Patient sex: M
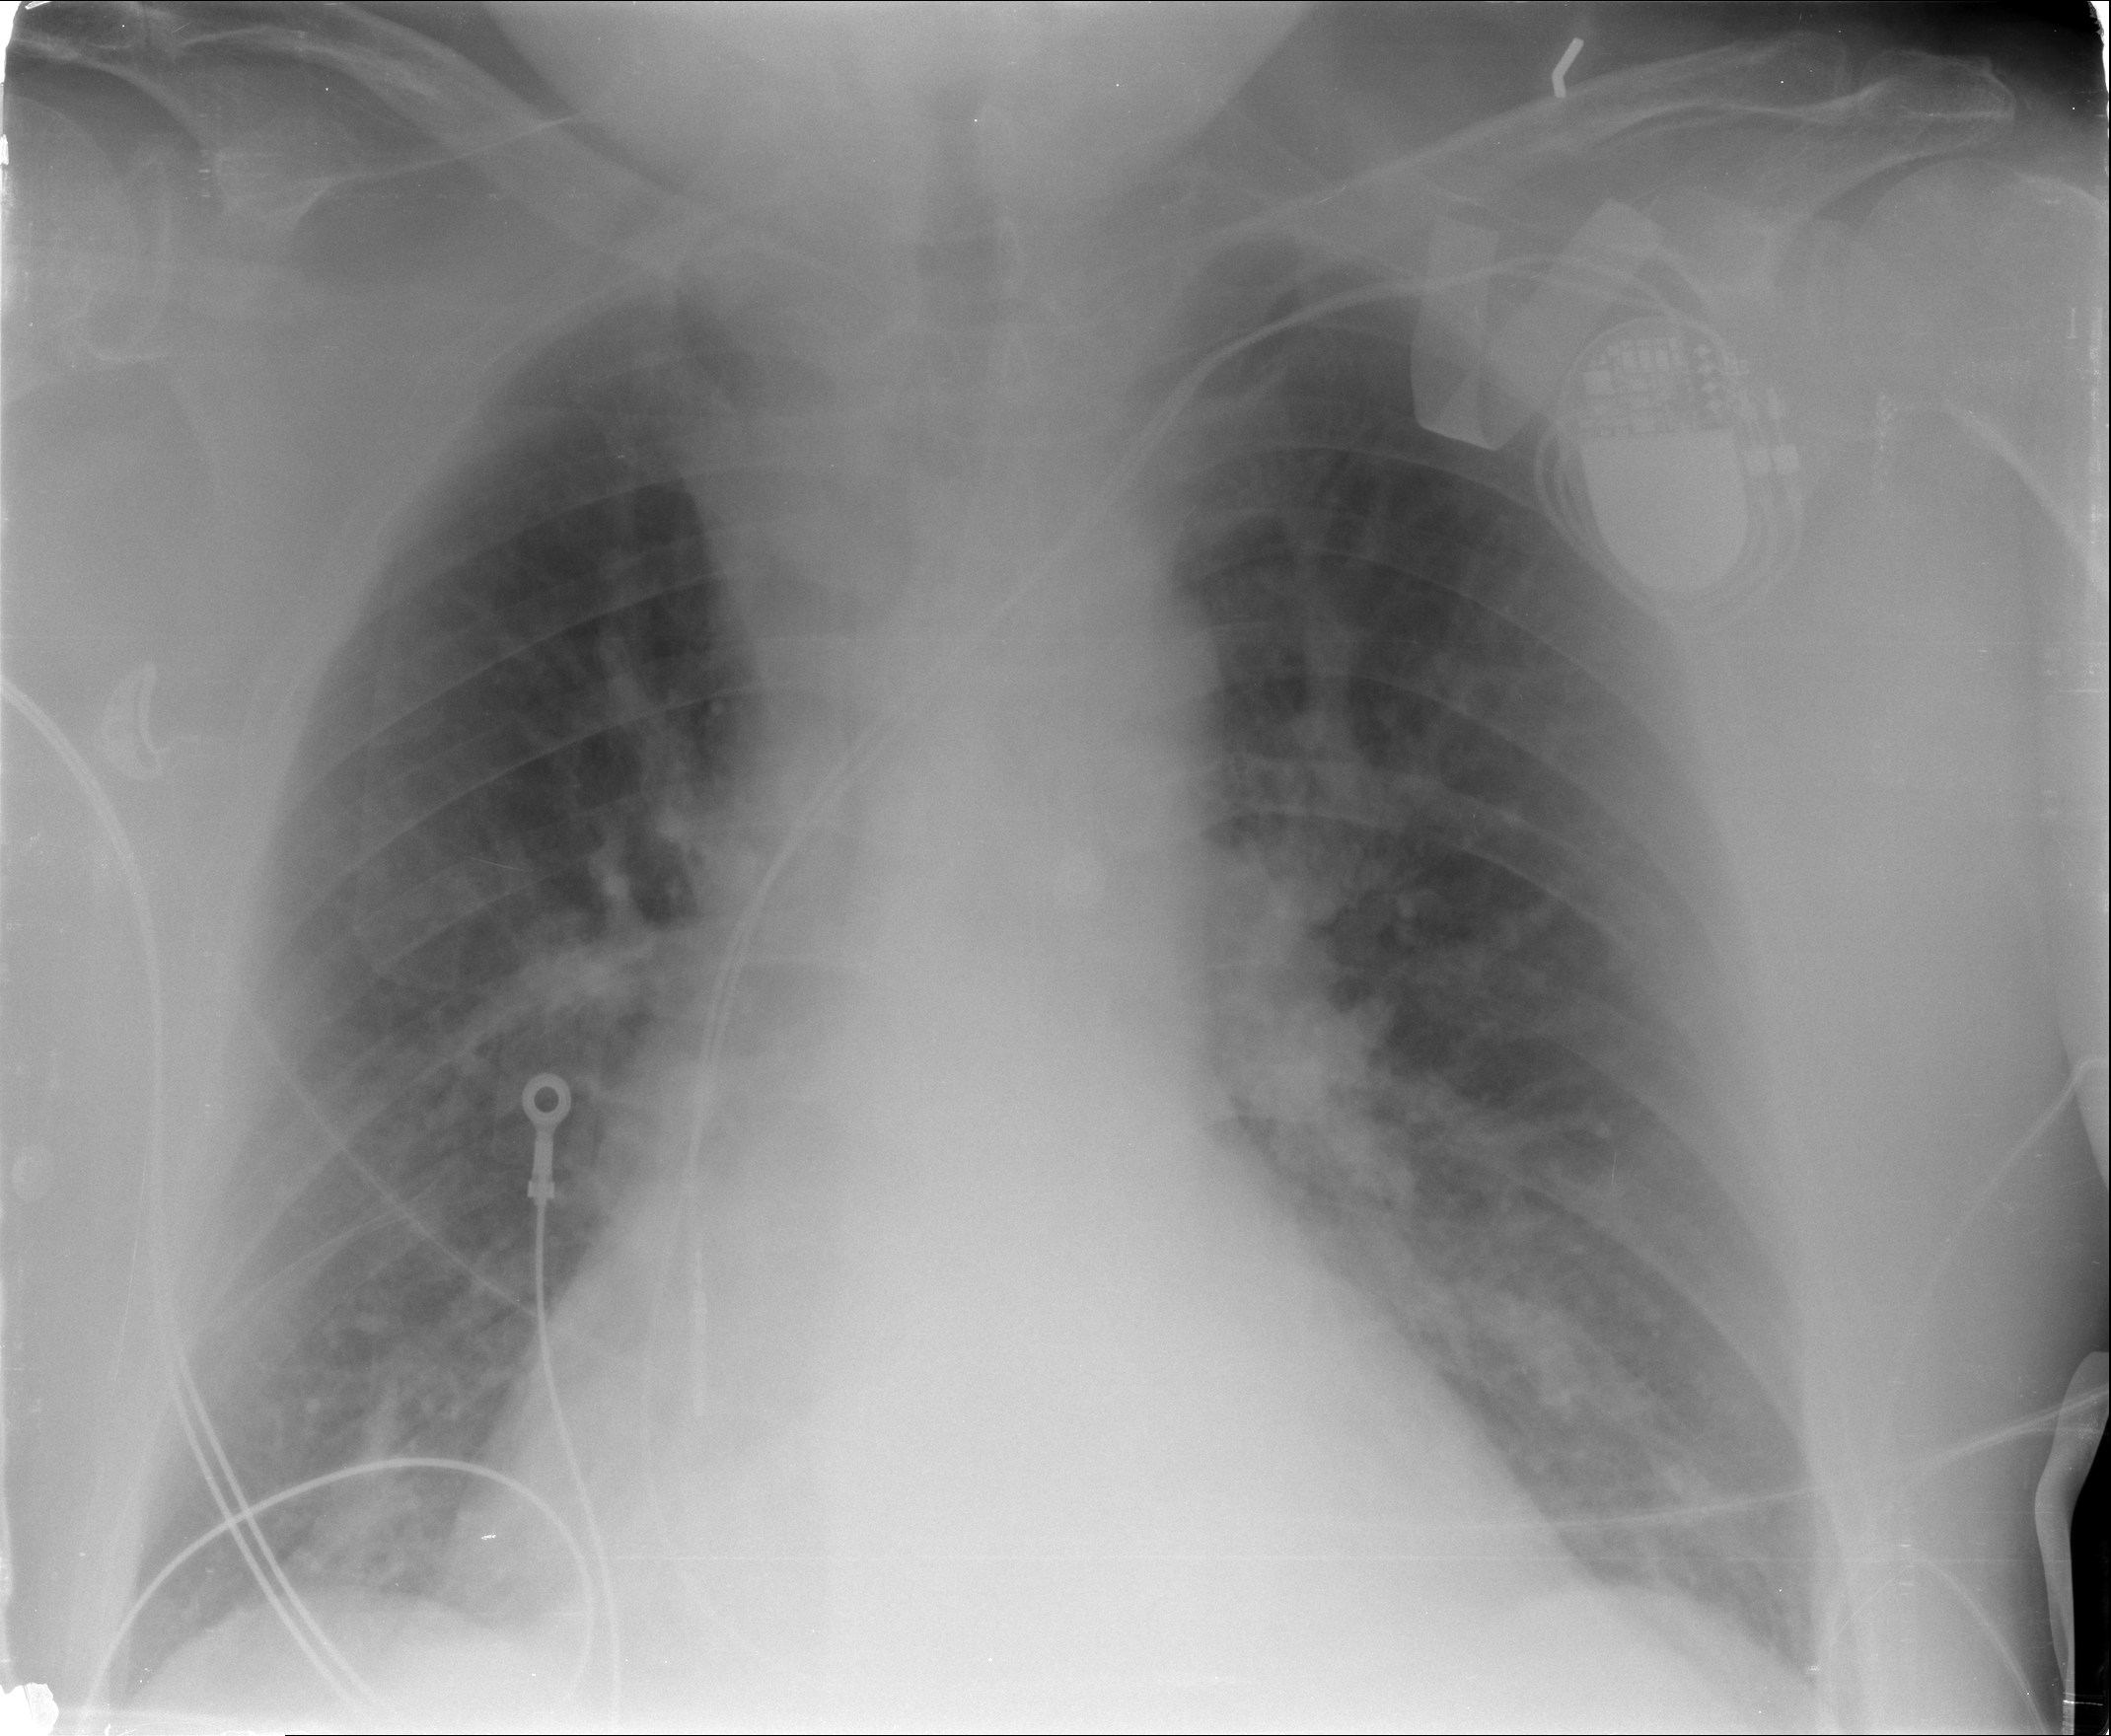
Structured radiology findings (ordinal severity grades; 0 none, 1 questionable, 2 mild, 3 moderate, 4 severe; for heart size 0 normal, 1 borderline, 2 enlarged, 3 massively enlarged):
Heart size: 0
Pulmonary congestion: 2
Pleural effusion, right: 0
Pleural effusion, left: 0
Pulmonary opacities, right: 1
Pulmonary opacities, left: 1
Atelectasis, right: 2
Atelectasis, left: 2